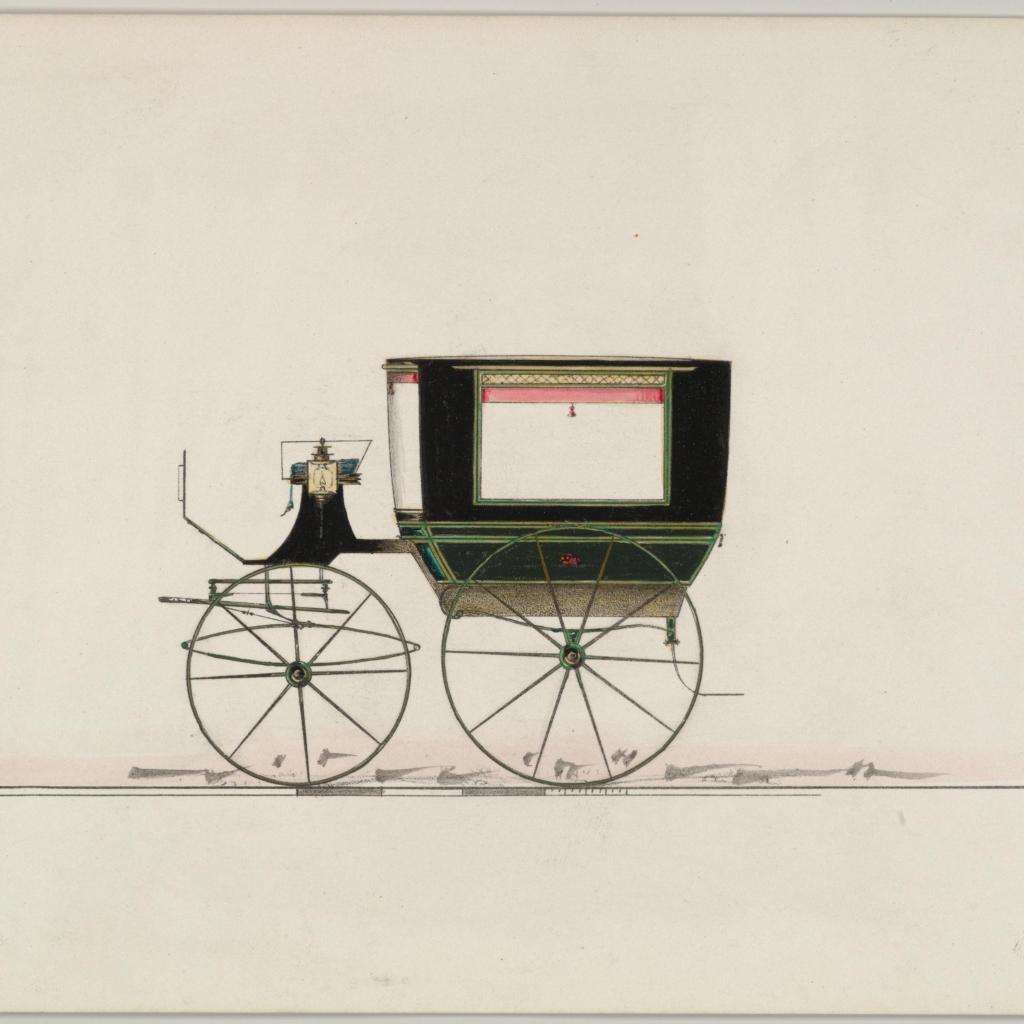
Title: Design for Wagonette or Omnibus (unnumbered)
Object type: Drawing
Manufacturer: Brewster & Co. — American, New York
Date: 1850–70
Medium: Pen and black ink, watercolor and gouache with gum arabic
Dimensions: sheet: 6 1/16 x 8 in. (15.4 x 20.3 cm)
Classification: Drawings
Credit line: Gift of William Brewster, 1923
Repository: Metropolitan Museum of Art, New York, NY